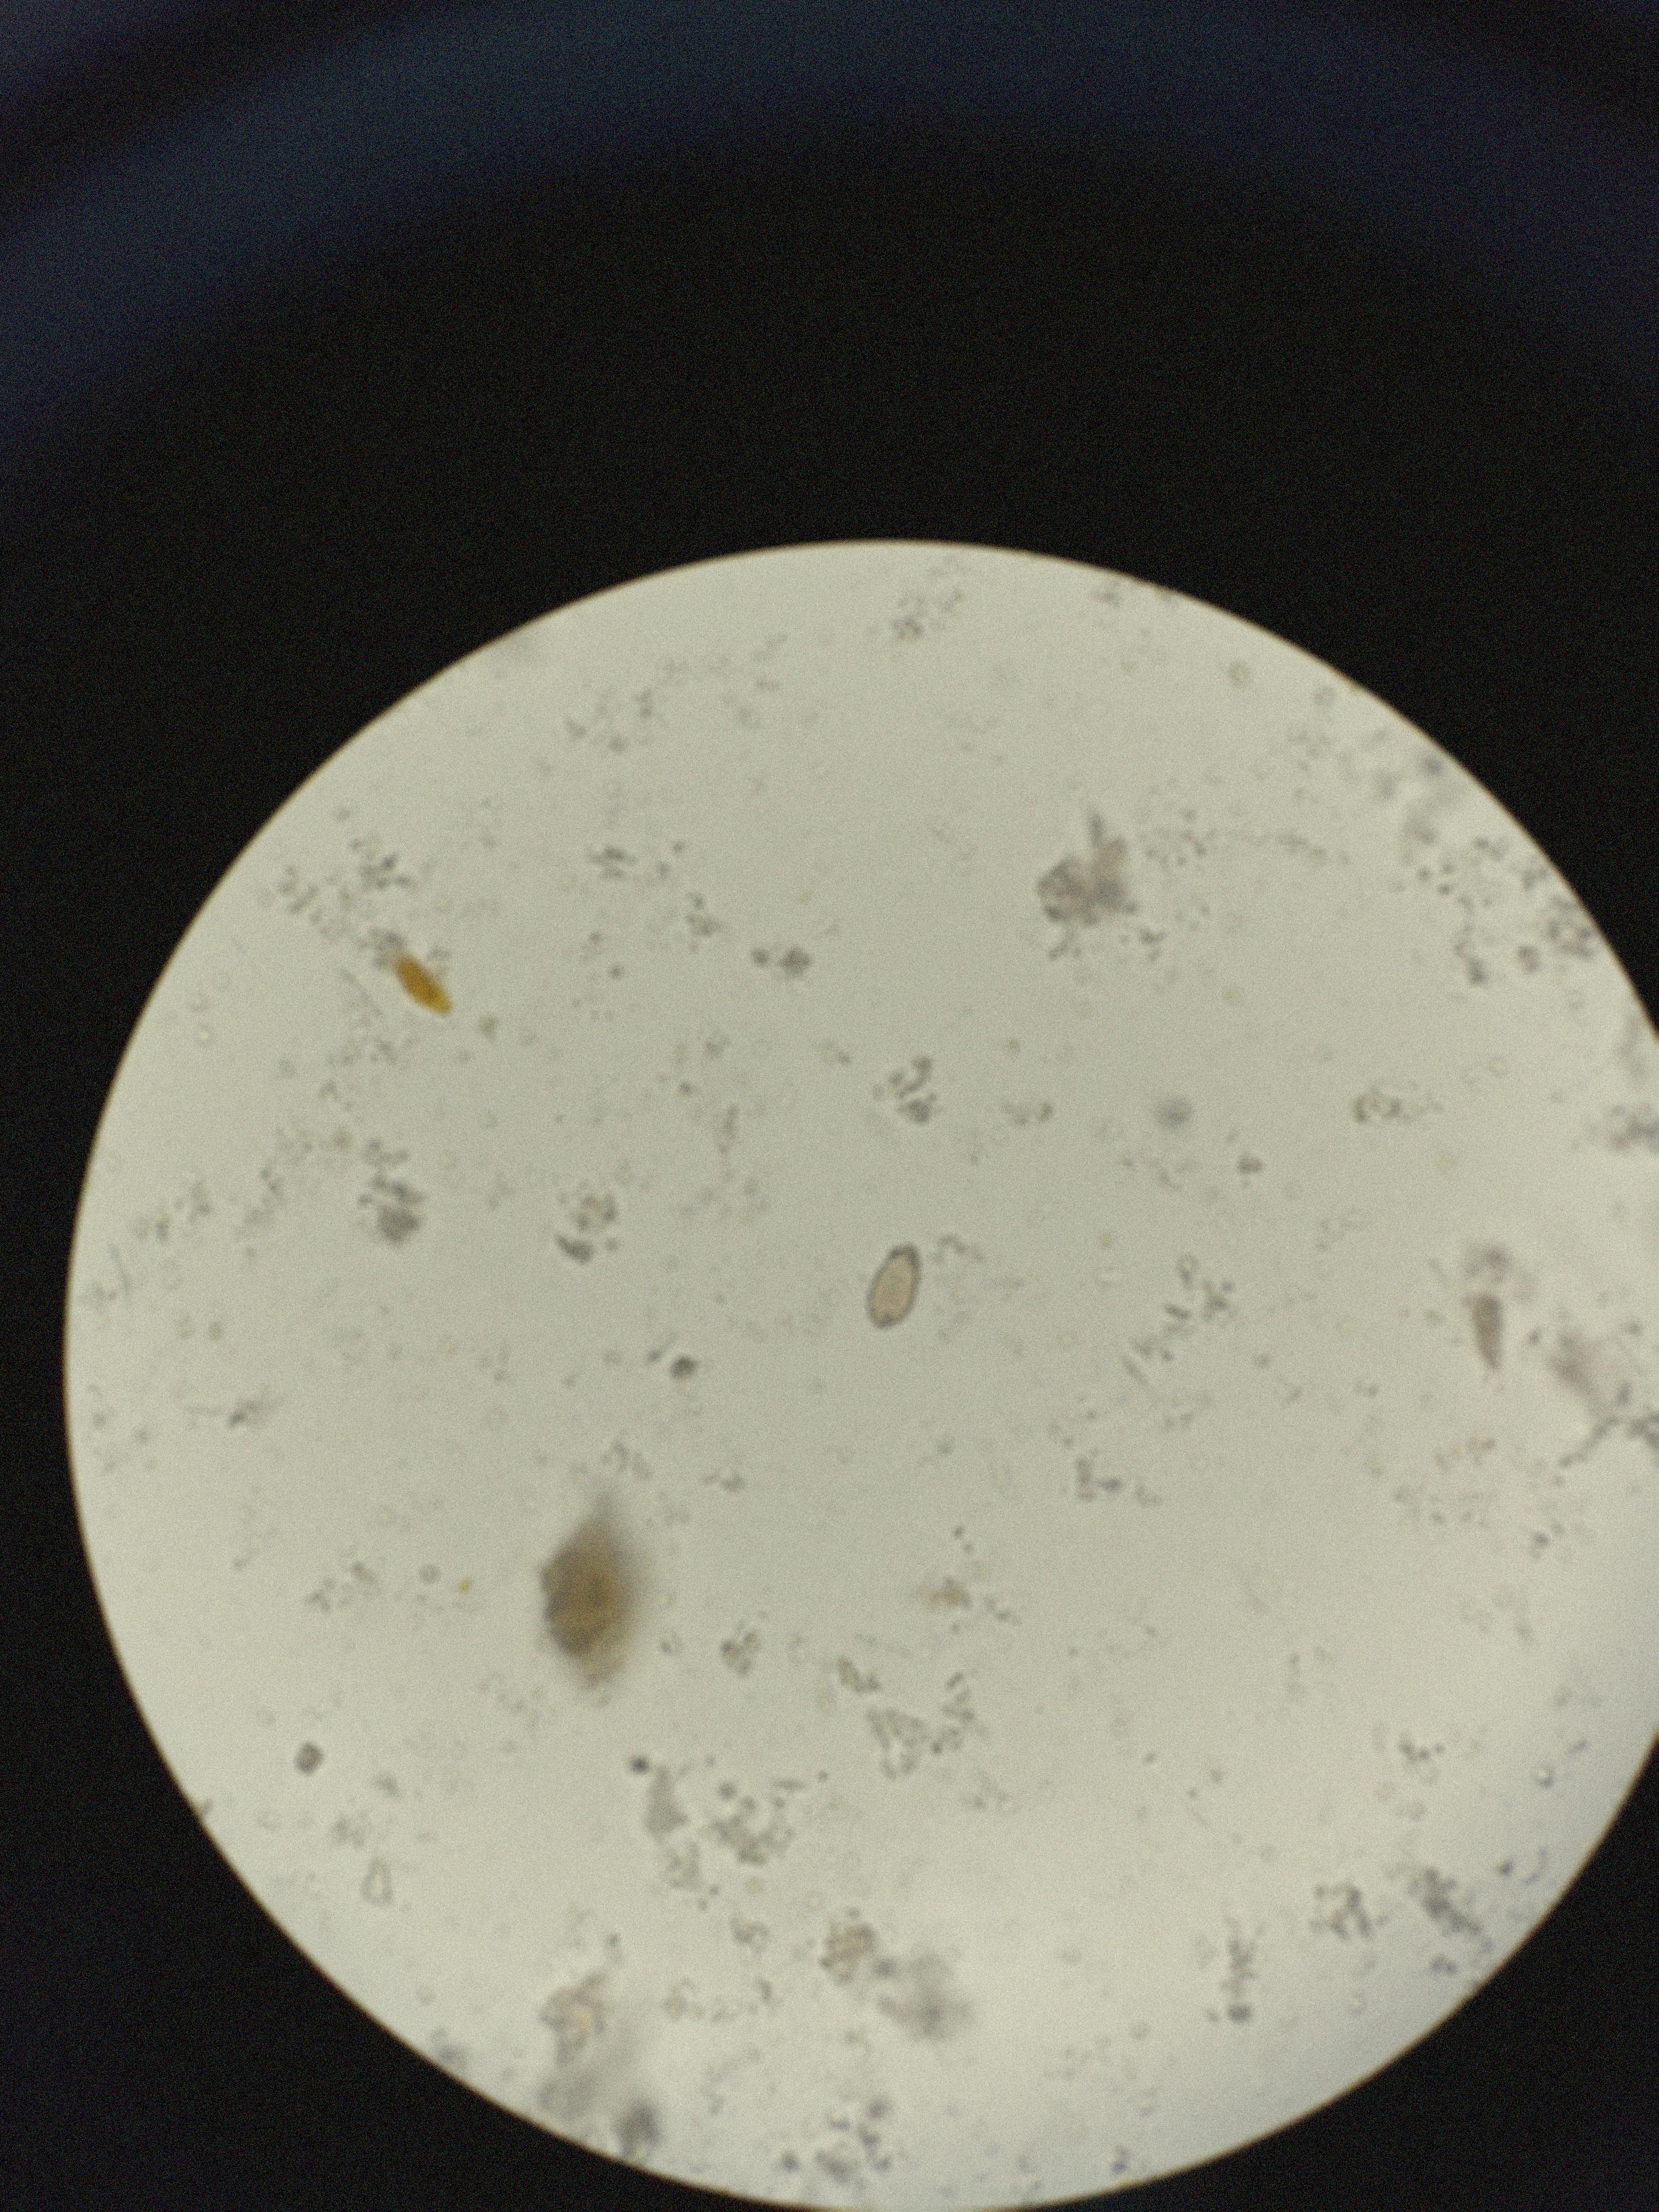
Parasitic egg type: Opisthorchis viverrine